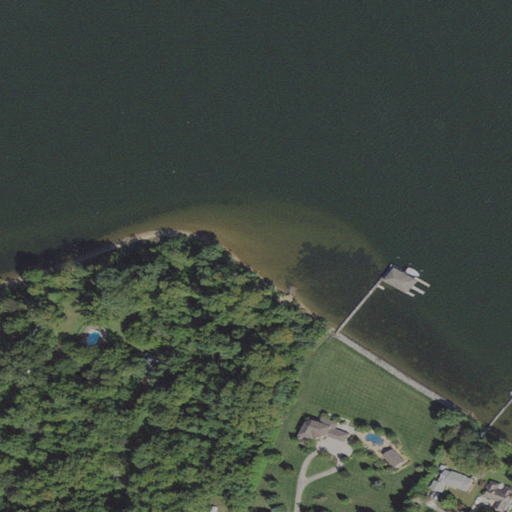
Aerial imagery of cape in Virginia named Pond Point containing open water, mixed forest, cultivated crops, open development, evergreen forest, deciduous forest, shrub, low intensity development, and herbaceous wetlands